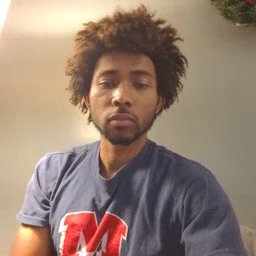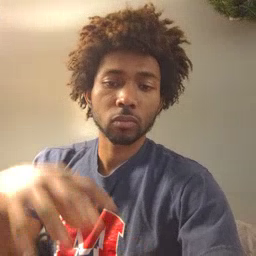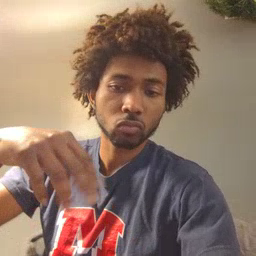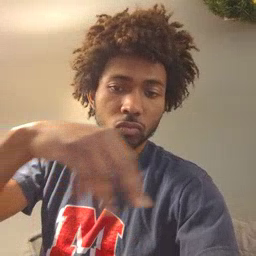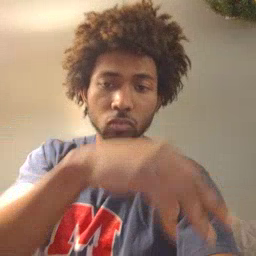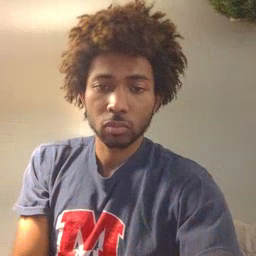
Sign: vacuum